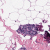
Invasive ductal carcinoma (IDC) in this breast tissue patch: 0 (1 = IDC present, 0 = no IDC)